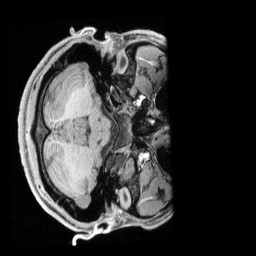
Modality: T1w
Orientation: axial
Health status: healthy
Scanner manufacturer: siemens
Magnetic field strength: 3 T
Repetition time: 2.4 s
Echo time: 0.00201 s